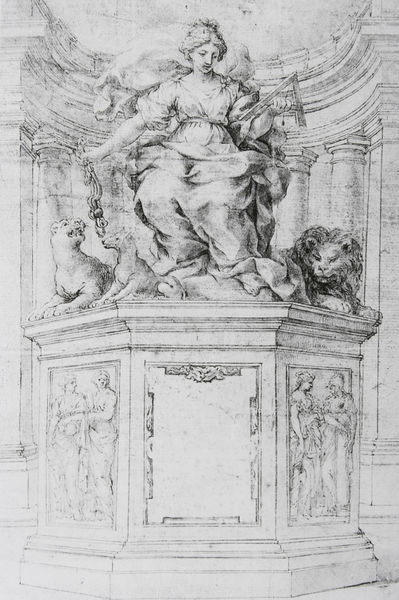
Titel: Allegorie der Moralphilosophie
Künstler: Pietro da Cortona
Standort: Frankfurt am Main
Institution: Städelsches Kunstinstitut
Schlagwörter: feder, gott, himmel, schatten, umhang, weiß, dreieck, mädchen, ausschnitt, bewegung, frau, grau, haar, hintergrund, kleid, licht, schwarz, skizze, stützen, säule, säulen, zeichnung, blick, gebäude, gürtel, hund, tier, tiere, hochformat, ornament, jung, architektur, architekturrahmen, barock, falten, sockel, stein, wind, figur, gewand, haare, sitzend, musik, brunnen, engel, skulptur, statue, fell, mähne, schwung, relief, papier, bogen, studie, fläche, kette, grafik, wild, thron, weiblich, detail, ornamente, gesenkt, plastik, podest, hoch, laviert, nische, tusche, gewölbe, rechteck, seil, denkmal, druck, schwarzweiss, radierung, stich, bleistift, allegorie, entwurf, göttin, architrav, halbrund, sims, gesims, löwen, kanzel, chien, antik, apsis, schnurr, plan, konche, löwe, heilige, abstufung, konvex, reliefs, gravure, mamor, fau, bauwerk, colonne, vorzeichnung, winkel, froschperspektive, mehreck, löwenmähne, vorgelagert, stick, colonnes, dessin, lion, tieger, tiger, zirkel, löwin, kompass, baroque, bildfelder, flatternd, messgerät, verkröpfung, drape, déesse, socle, winkelmesser, steinhauerei, ormanent, feme, tait, piedestale